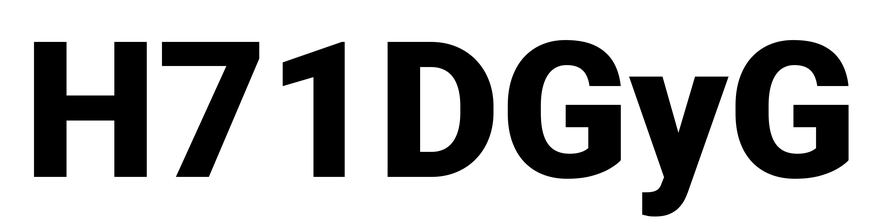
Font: Roboto_Black